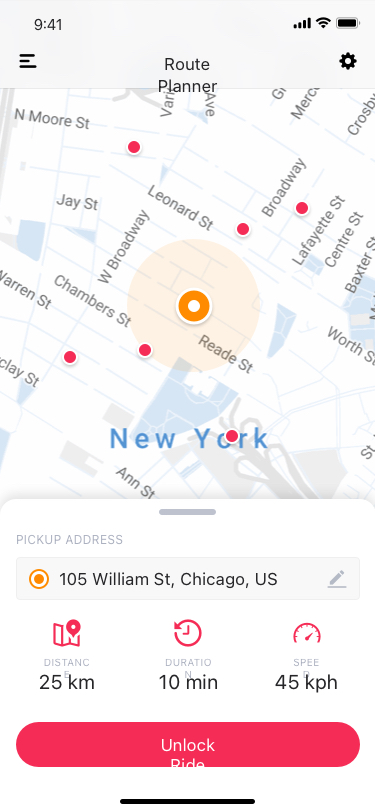
Text in this UI design:
105 William St, Chicago, US
Pickup address
Distance
Duration
Speed
25 km
10 min
45 kph
Unlock Ride
Route Planner